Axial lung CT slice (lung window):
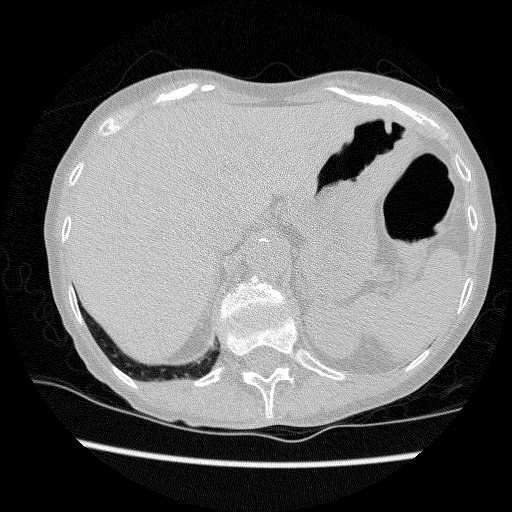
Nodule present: no